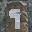
Label: 9